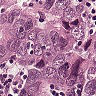
Metastatic tissue present: yes